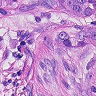
Metastatic tissue present: yes